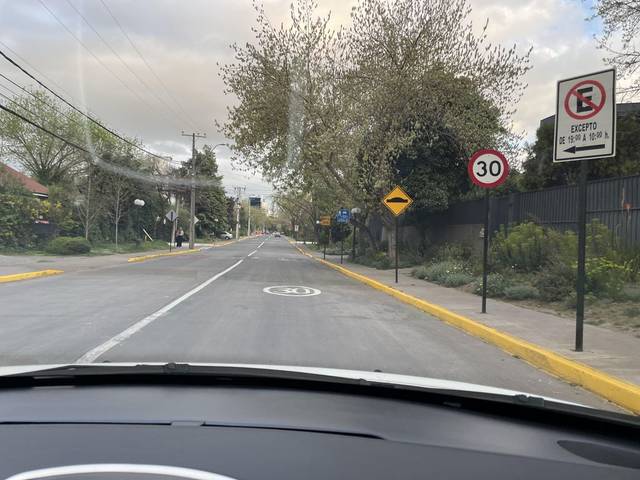
Region: Chile
Coordinates: -33.419, -70.621